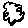
Label: cloud